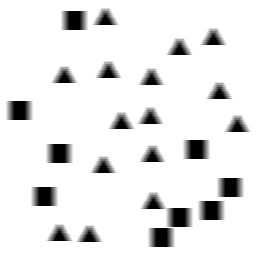
Squares: 9
Triangles: 15
Stars: 0
Total shapes: 24